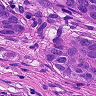
Metastatic tissue present: yes